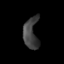
Tissue: skin
Cell type: Epithelial cells
Senescence score: 0.2841
Nuclear area (px): 442
Mean DAPI intensity: 65.36